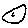
Label: moon